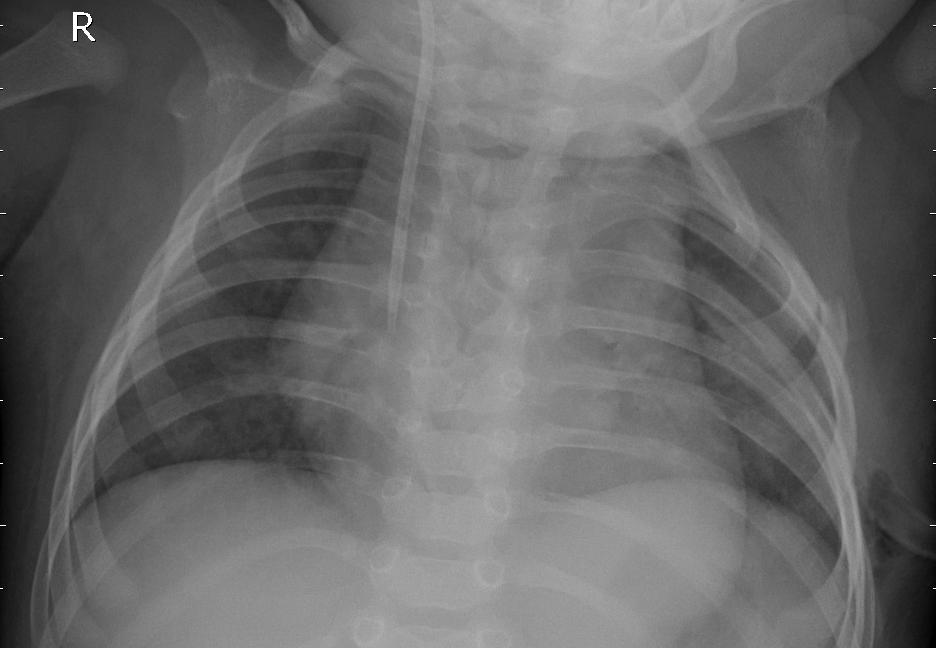
Diagnosis: PNEUMONIA